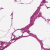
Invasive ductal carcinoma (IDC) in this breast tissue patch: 0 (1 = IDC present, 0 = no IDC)